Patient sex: M
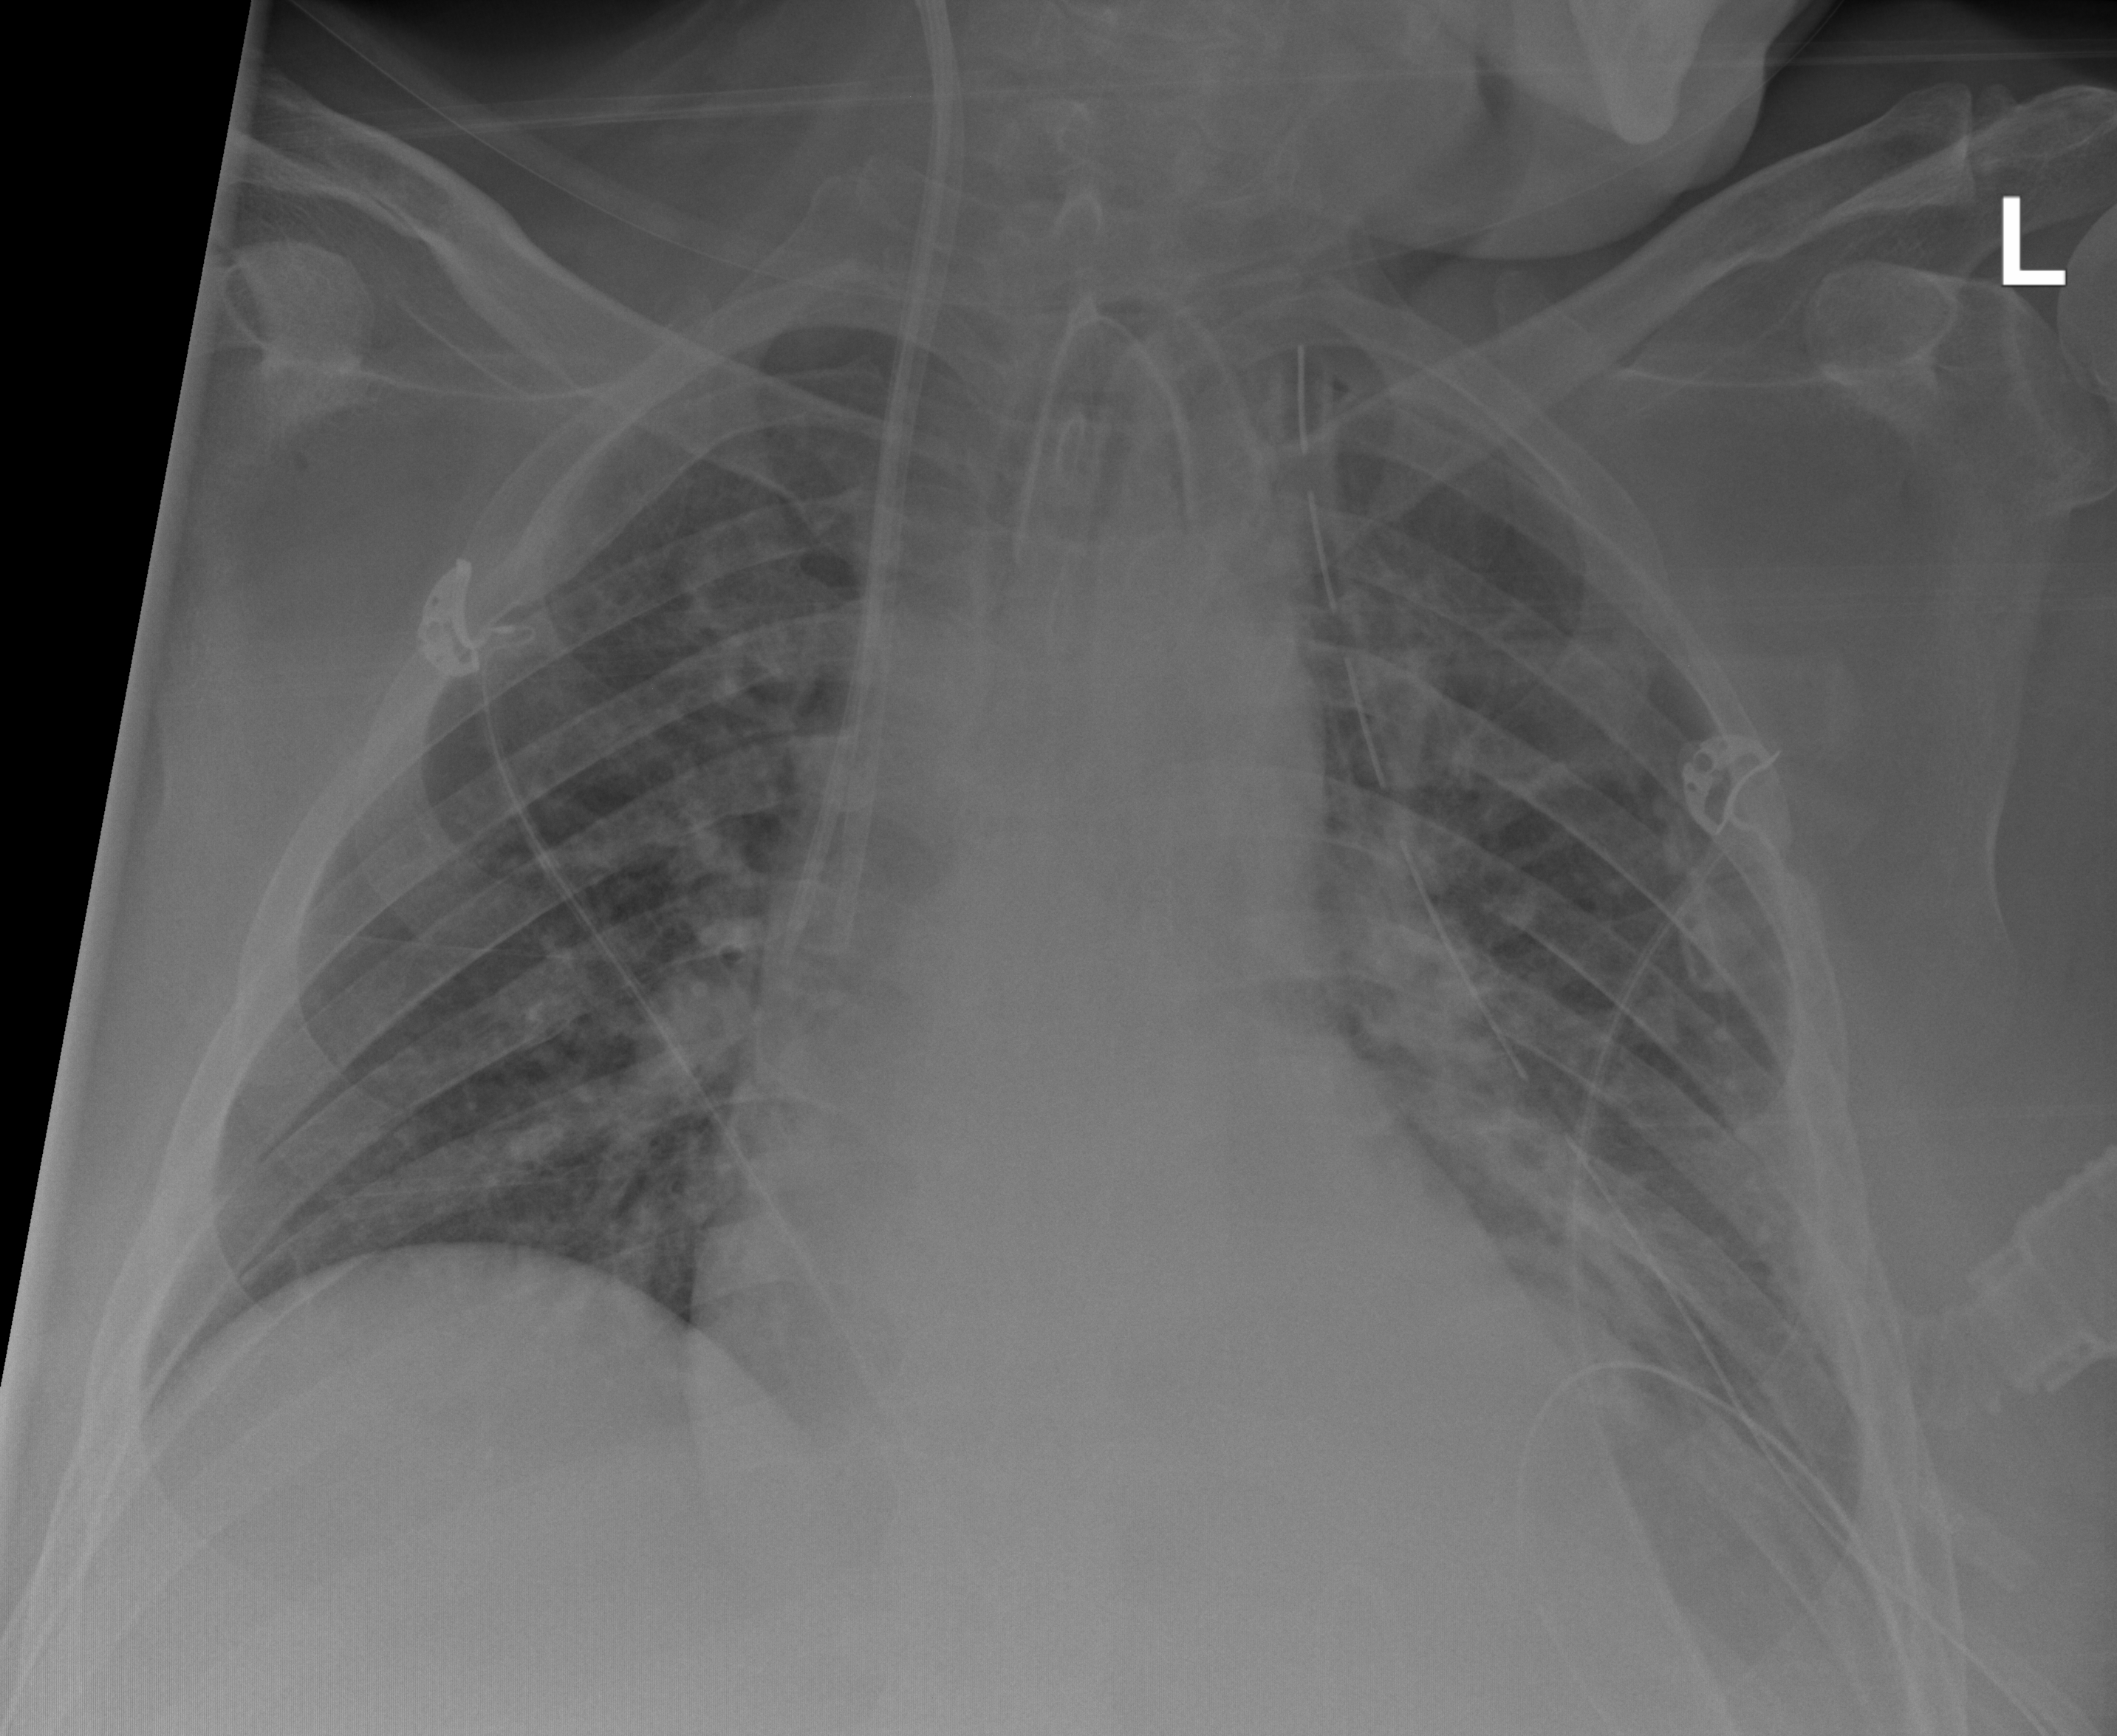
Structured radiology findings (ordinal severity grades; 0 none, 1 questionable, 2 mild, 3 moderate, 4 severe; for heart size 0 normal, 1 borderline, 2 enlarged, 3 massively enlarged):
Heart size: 1
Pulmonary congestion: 2
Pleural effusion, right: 0
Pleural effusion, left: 2
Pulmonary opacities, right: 2
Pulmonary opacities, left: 2
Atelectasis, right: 2
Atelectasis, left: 2